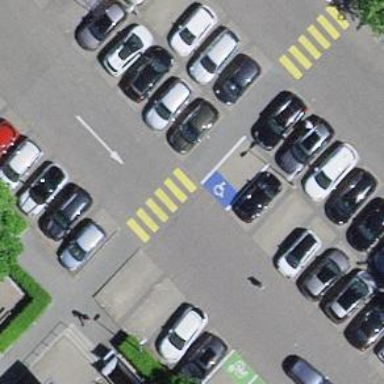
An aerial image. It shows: Uncontrolled zebra crossing on the road.